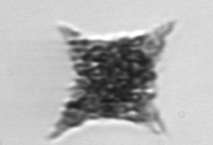
Label: Dictyocha